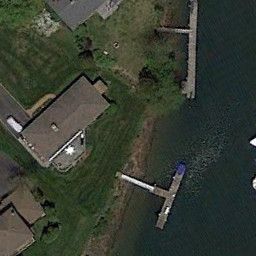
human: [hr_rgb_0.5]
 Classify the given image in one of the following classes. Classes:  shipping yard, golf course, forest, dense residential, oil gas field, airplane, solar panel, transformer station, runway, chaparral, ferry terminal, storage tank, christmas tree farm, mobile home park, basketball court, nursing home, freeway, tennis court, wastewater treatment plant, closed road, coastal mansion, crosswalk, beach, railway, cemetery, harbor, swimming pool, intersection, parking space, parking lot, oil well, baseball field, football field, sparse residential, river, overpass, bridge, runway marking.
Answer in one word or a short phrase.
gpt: ferry terminal